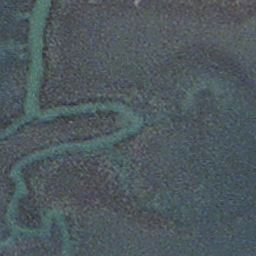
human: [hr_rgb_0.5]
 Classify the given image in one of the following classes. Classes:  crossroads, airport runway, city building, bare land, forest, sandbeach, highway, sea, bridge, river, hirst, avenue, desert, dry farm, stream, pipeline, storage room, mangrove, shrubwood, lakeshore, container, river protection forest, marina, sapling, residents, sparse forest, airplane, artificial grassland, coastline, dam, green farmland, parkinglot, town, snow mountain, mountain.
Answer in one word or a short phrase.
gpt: stream